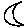
Label: moon